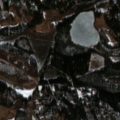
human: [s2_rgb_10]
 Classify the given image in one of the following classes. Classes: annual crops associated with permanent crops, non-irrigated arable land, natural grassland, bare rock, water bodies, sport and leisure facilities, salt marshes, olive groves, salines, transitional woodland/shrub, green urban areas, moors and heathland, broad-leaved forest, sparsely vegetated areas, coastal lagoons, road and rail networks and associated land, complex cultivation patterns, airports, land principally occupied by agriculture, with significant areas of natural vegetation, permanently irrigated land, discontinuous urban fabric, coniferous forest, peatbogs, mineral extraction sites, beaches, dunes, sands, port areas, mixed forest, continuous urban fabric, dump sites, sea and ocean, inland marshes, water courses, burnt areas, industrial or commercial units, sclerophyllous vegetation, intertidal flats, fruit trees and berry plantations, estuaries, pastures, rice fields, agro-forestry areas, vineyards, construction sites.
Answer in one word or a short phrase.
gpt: land principally occupied by agriculture, with significant areas of natural vegetation, broad-leaved forest, coniferous forest, mixed forest